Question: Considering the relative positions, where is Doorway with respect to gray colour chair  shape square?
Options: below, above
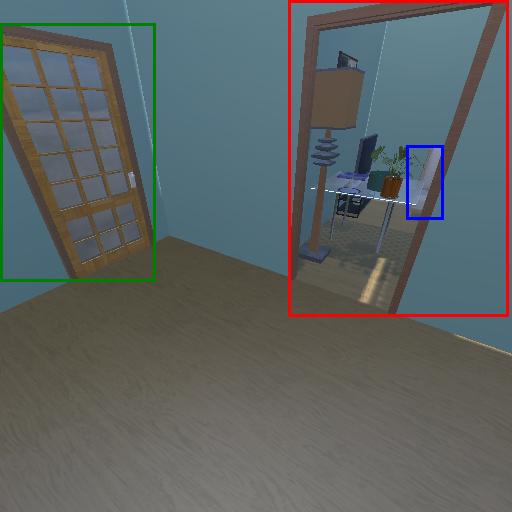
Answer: below